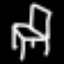
Label: chair